Question: I am trying to add a new Application on IIS 7.5, but that option is not there!

any suggestions , am I missing something, or do I have to reinstall the IIS ?
tanks
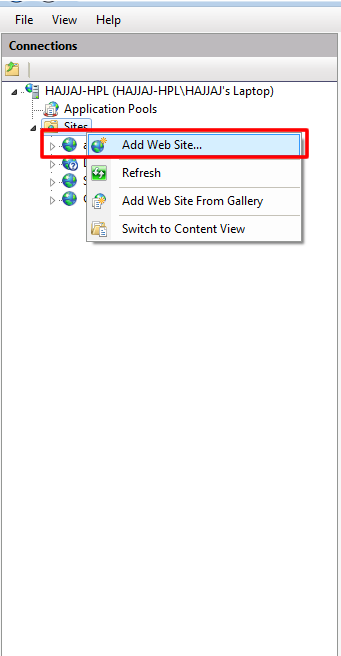
Answer: Think of the website as the parent entity and the application as a child.
You will need to add/create a website then you can add applications beneath the website.
I attempted to add some screen shots for you but apparently my reputation is not high enough.